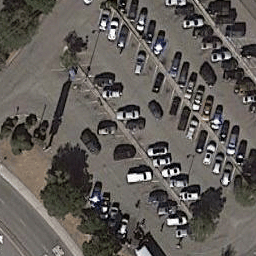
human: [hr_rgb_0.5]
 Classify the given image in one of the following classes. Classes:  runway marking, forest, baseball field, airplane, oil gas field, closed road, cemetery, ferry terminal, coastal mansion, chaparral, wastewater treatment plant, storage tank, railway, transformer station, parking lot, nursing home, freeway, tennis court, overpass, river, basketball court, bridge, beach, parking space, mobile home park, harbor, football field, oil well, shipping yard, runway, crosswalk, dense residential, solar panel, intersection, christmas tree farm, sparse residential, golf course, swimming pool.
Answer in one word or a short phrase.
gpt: parking lot